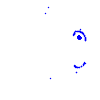
Particle: kaon